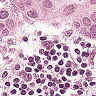
Metastatic tissue present: yes